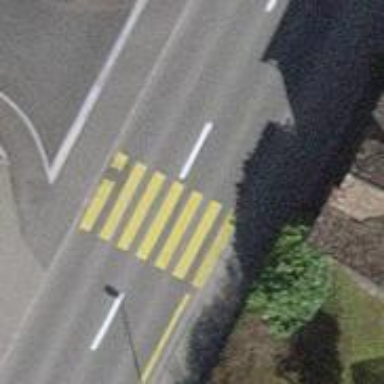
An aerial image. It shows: Marked zebra crossing on the road.